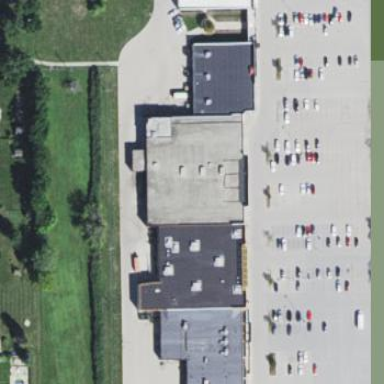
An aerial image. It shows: Retail building.